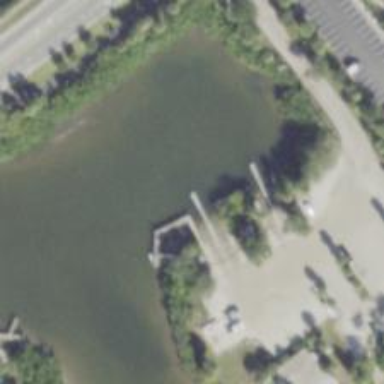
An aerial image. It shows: Slipway on leisure land.